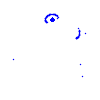
Particle: pion